Question: I have a problem in a pivture and a text between the picture.
this is my Pircture :
and I have a text : "HomePage"
I want to this text("HomePage") place in the middle of the Picture .
and also must be responsive.
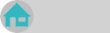
Answer: '''
<div class="box">
<div class="img"><img src="" /></div>
<div class="text">home page</div>
</div>
.box{position:relative;}
.img{position:relative; z-index:1;}
.text{position:absolute; z-index:2; top:50%; left:0px;}
'''
change left according to your requirement